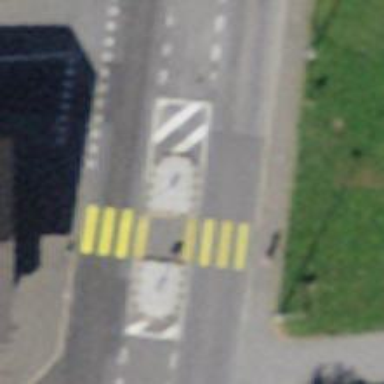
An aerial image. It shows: Primary highway with dedicated cycle lane on the left.